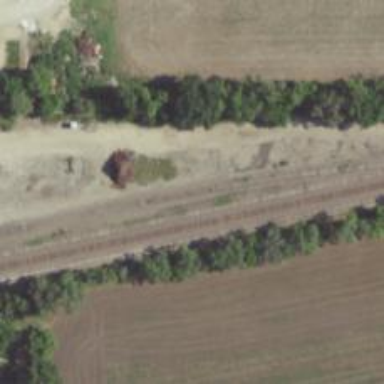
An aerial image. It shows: Railway siding with rails.